Question: I'm building a simple chess game and am stuck on trying to paint drawings on a Panel
I have a board ready and on the board there are panels. those panels are 70x70px and next thing i want to do is use THAT ENTIRE SURFACE to draw chess pieces.
i made an abstract class Pieces that extends JPanel.
'''
public abstract class Piece extends JPanel
'''
One of the pieces is ofcourse, a Pawn :
'''
public class Pawn extends Piece
'''
in the Pawn class I have paint component :
'''
public void paintComponent(Graphics g)
{
super.paintComponent(g);
int w = getWidth();
int h = getHeight();
g.setColor(Color.GREEN);
g.fillOval(0, 0, w, h);
System.out.println("height:"+h+" width:"+w);
}
'''
This does not seem to work. the output prints height = 10px and width = 10px; .... but it is suposed to be 70px and 70px. I also see the green oval painted inside a 10x10 square, which is inside my Panel...
I tried a setSize(70,70) which does not realy do the trick...
I also tried SetPreferredSize but well It did not really work out either.
I really want to keep my abstract class and subclasses...
@@@ EDIT @@@
I've used setPreferredSize again and I can now actually draw my green circle on the Jpanel. but an error remains as in it is not the whole surface of the Jpanel Used... there remains a gap at the top , a screenshot:
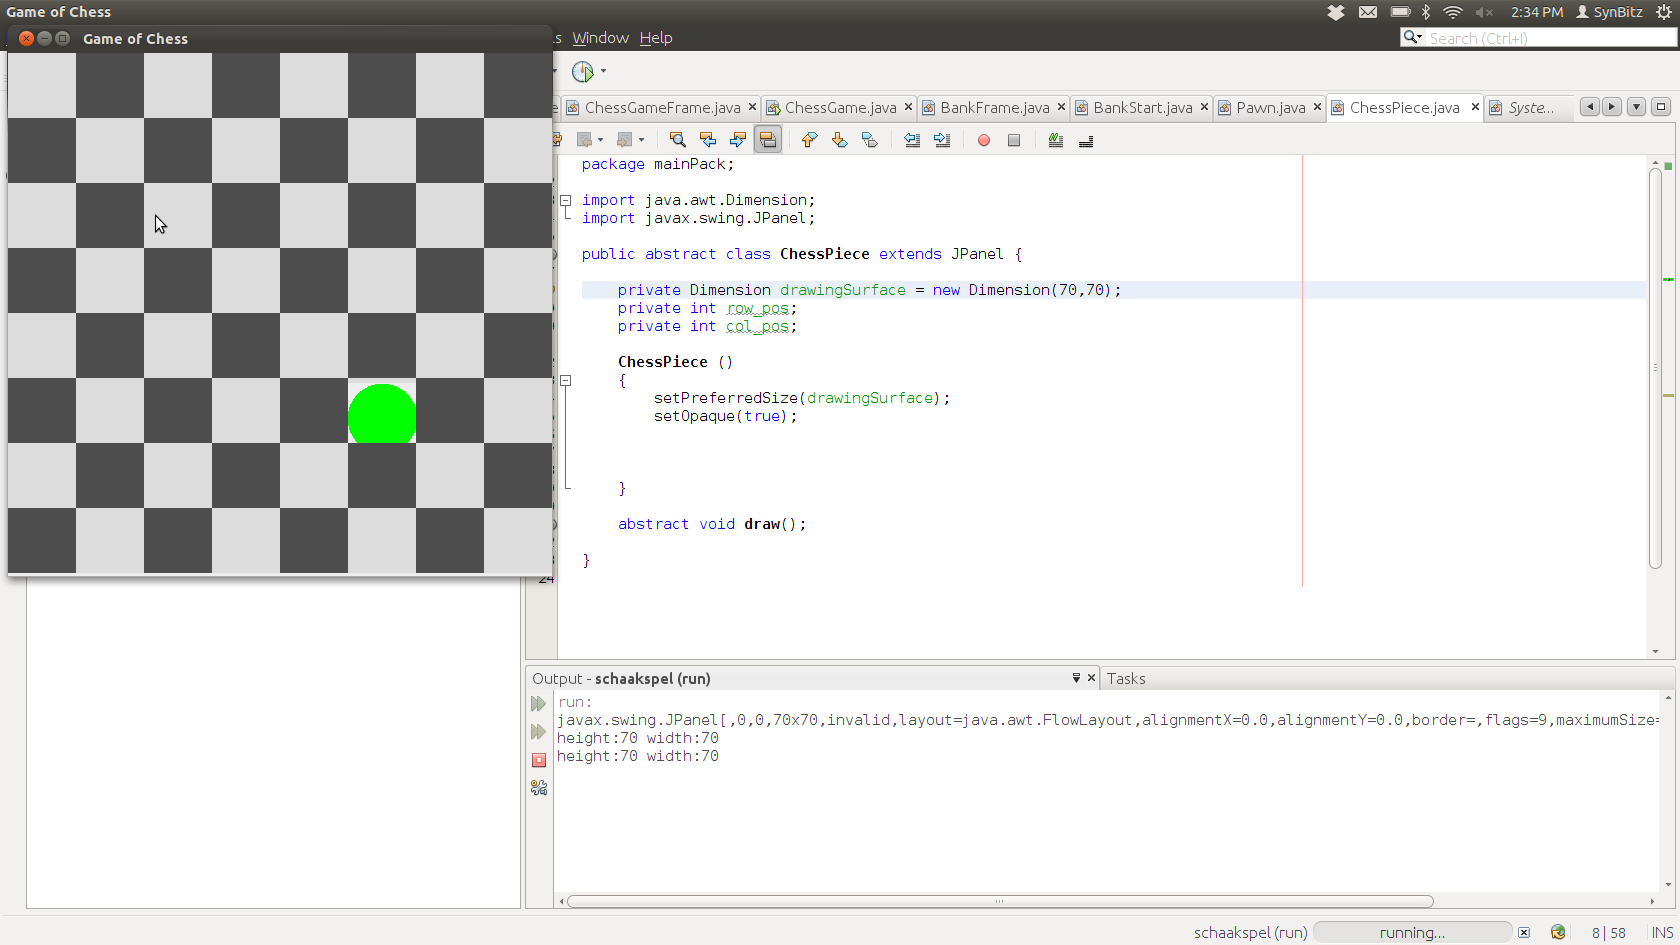
Answer: - if you only to set 'Background' to 'Color.GREEN' then extends 'JComponent',- if you want to add only <URL> accepted 'setXxxSize',
example <URL>